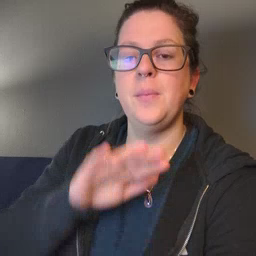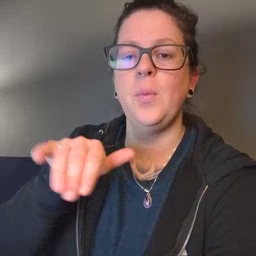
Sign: pool